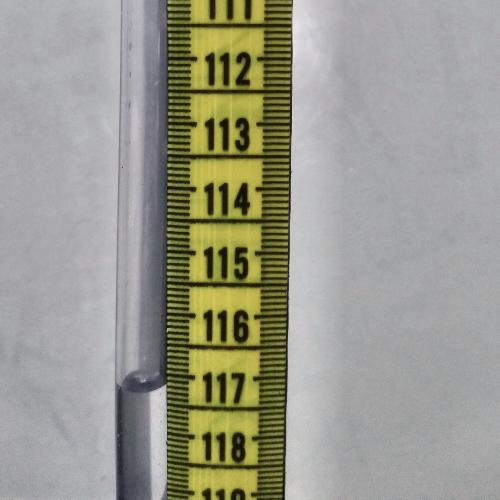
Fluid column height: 117.1 cm